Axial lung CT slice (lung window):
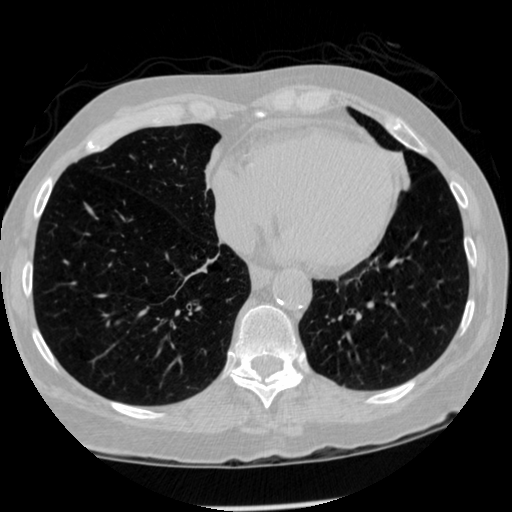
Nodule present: no